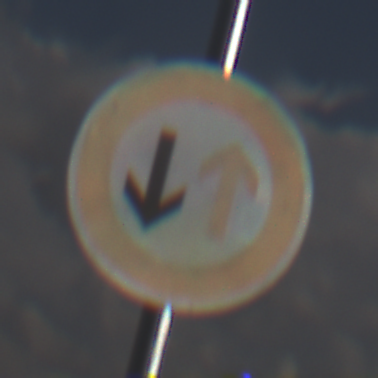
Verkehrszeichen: VorrangDesGegenverkehrs
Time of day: MorningAfternoon
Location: Outdoor (Nature)
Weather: PartlyCloudy
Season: NotSpecified
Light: Natural